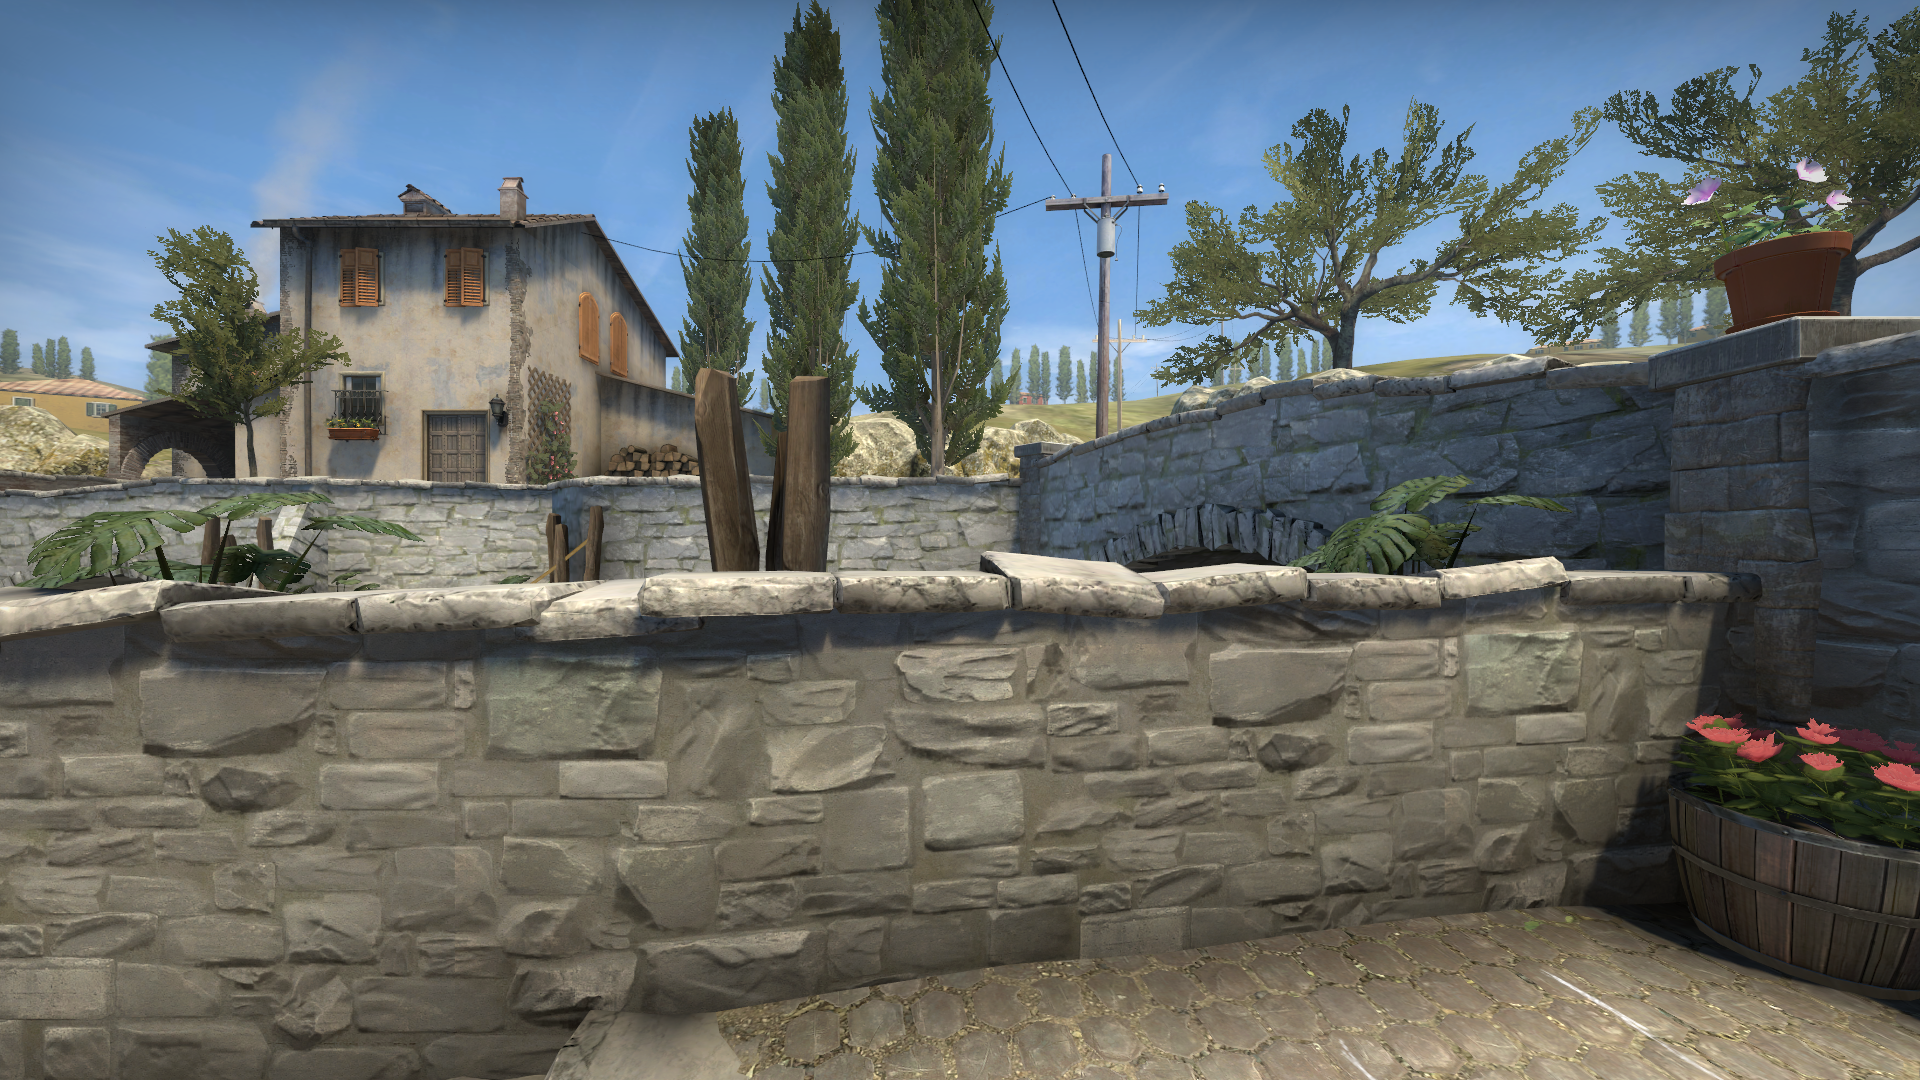
Map: de_inferno